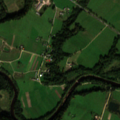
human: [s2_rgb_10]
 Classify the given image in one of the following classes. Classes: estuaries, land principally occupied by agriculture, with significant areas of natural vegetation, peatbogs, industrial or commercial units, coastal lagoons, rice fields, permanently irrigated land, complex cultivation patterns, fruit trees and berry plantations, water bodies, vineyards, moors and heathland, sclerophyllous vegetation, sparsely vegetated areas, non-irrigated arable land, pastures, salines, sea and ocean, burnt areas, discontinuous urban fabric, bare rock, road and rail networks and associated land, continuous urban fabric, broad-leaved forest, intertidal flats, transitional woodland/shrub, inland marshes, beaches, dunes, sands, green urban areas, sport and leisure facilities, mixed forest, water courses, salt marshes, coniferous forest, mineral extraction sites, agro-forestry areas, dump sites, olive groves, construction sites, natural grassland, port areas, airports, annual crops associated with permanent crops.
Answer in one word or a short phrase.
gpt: pastures, complex cultivation patterns, land principally occupied by agriculture, with significant areas of natural vegetation, coniferous forest